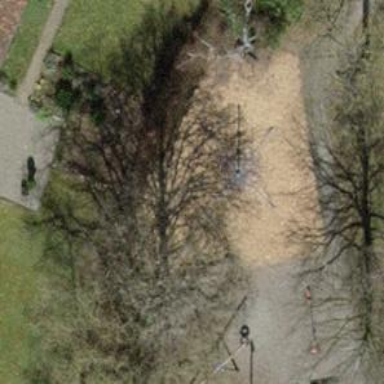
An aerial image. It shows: Playground featuring climbing frame.